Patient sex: F
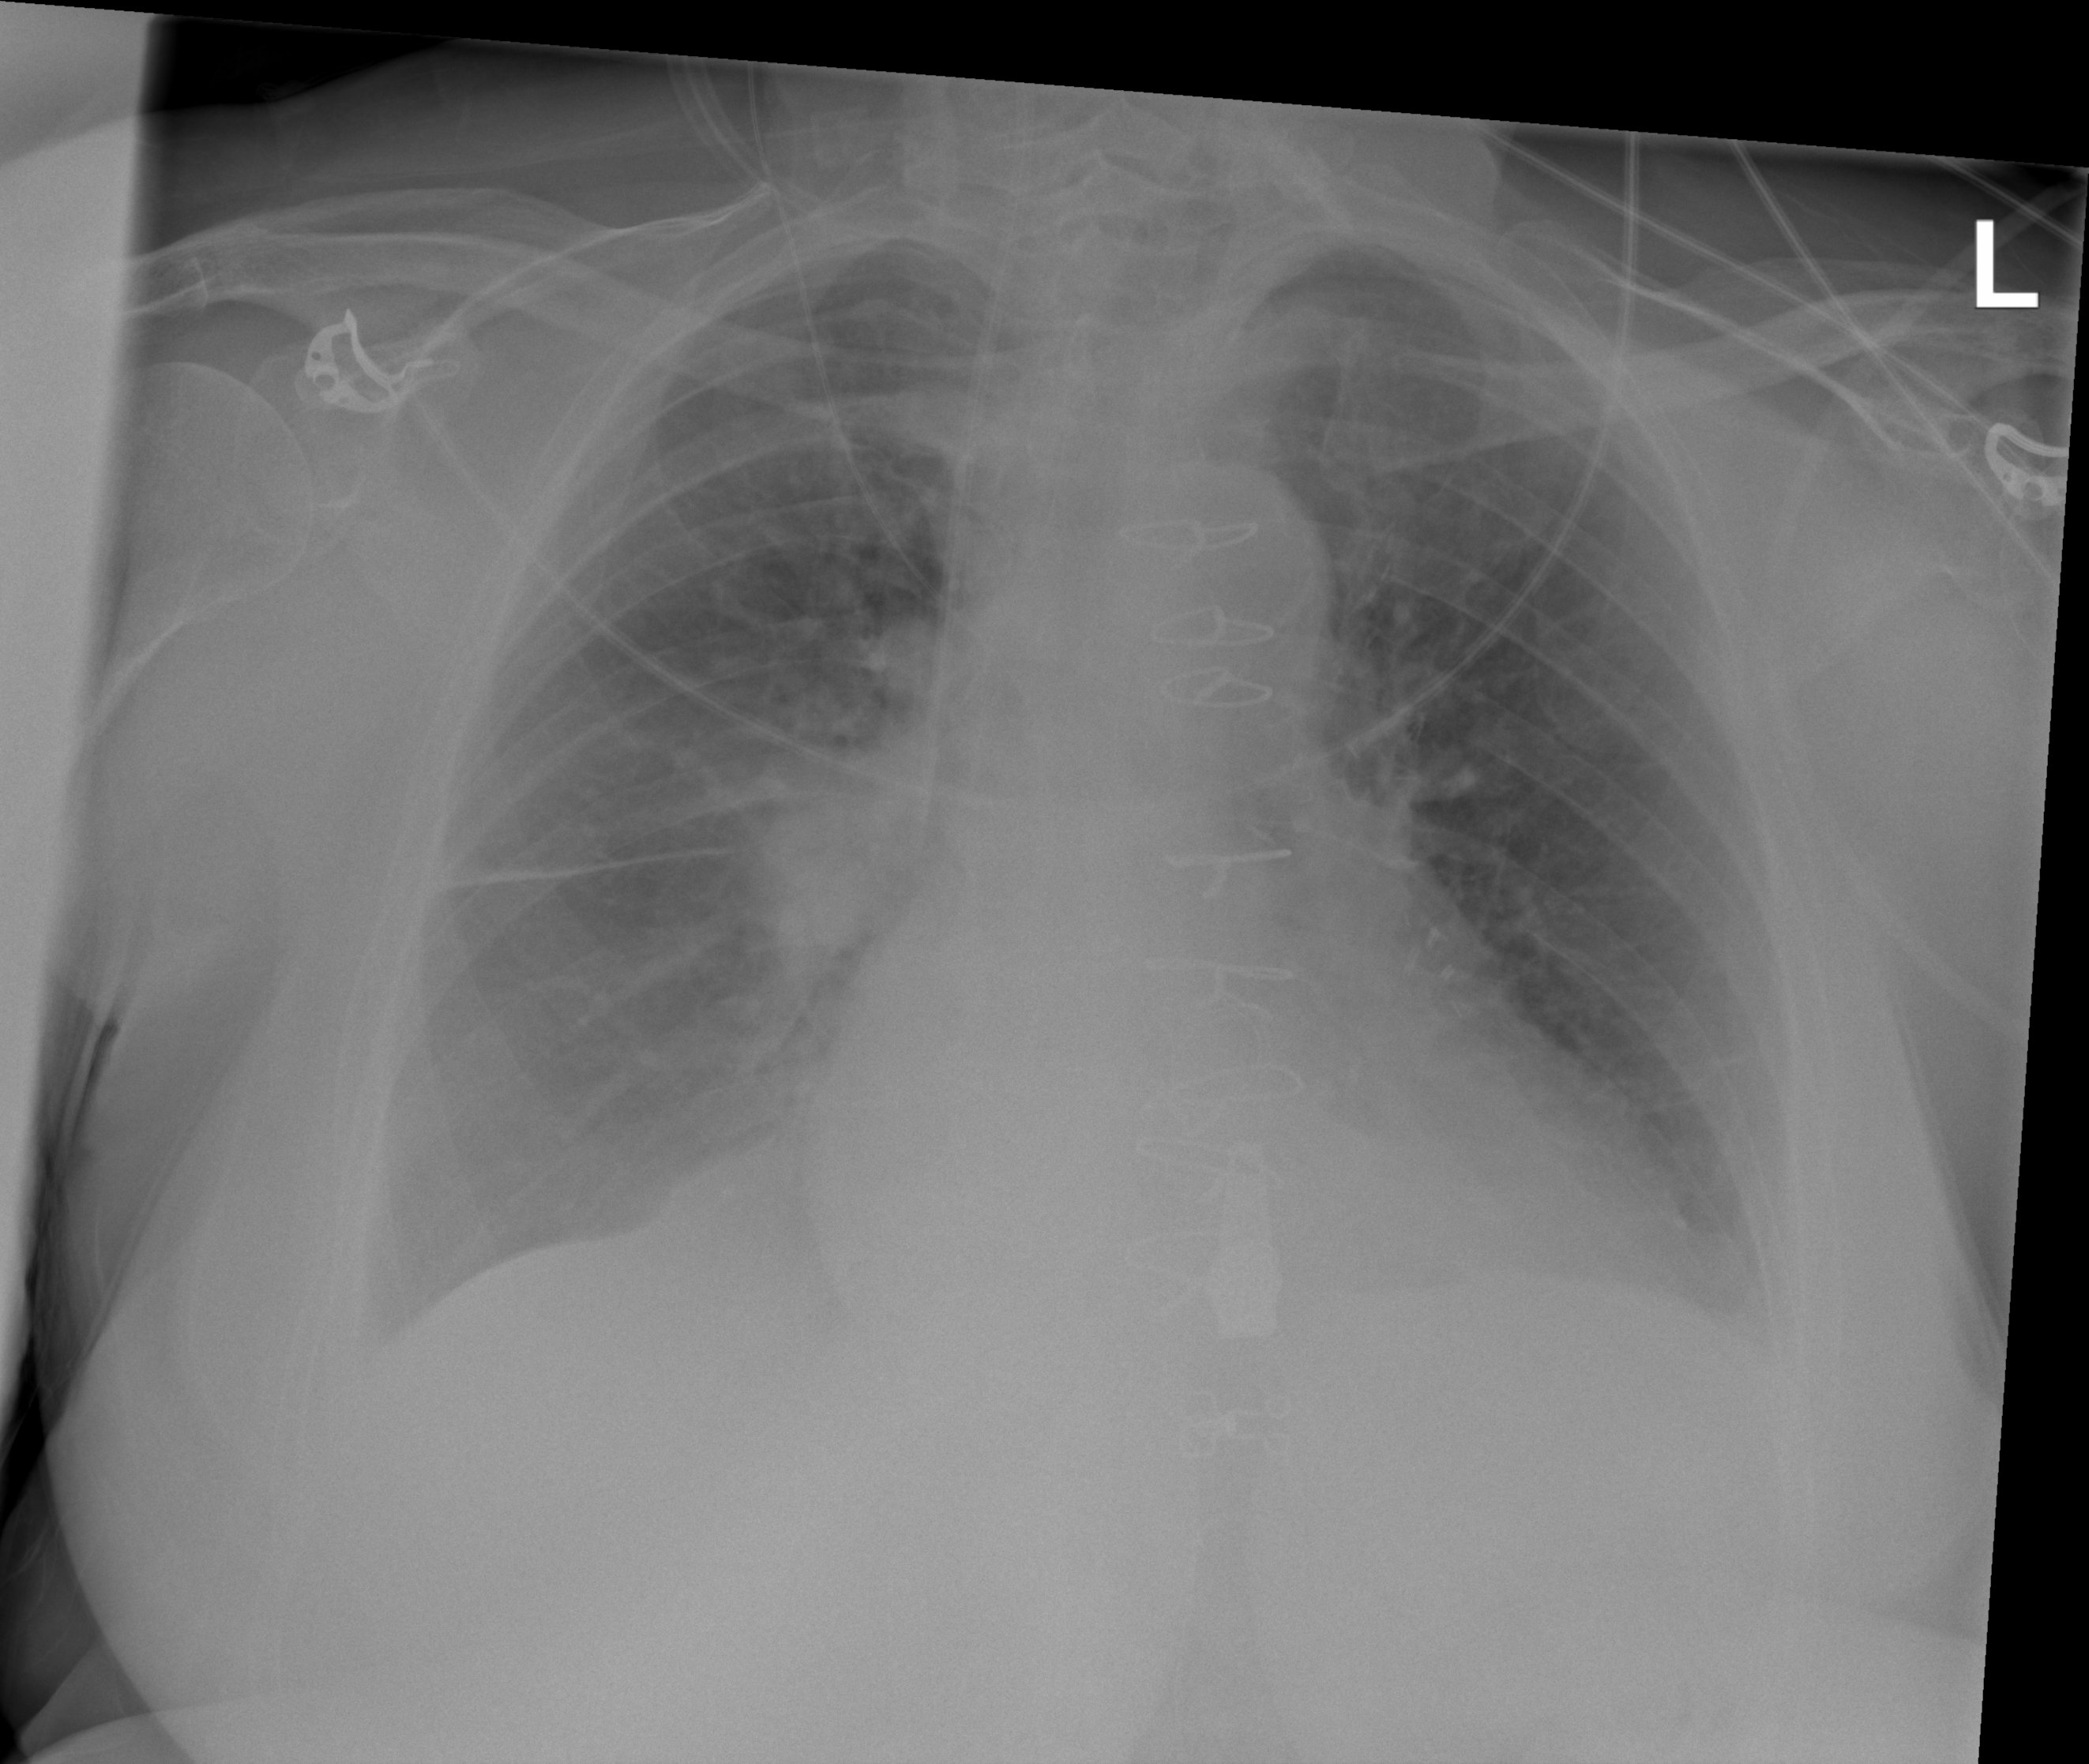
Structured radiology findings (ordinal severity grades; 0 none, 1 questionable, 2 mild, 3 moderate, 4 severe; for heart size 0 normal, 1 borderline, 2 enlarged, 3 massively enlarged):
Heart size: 2
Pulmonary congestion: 2
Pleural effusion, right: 2
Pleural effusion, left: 2
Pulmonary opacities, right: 0
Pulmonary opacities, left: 0
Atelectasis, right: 2
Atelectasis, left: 2